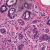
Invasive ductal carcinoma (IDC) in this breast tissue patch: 0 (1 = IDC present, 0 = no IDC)